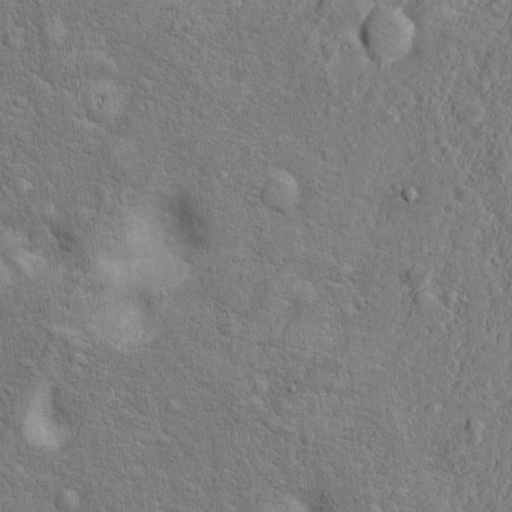
Objects detected: cone, cone